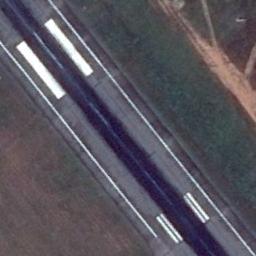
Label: runway